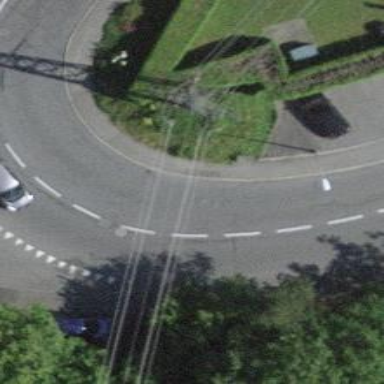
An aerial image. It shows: Sidewalk along the footway.